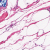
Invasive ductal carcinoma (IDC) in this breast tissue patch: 0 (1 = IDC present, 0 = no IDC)